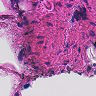
Metastatic tissue present: no